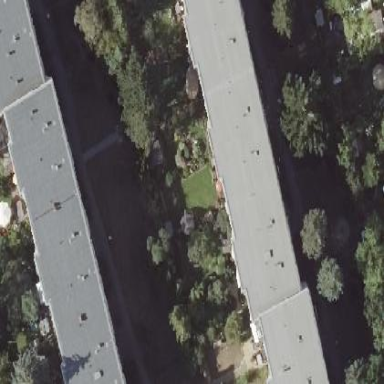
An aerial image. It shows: Residential garden.